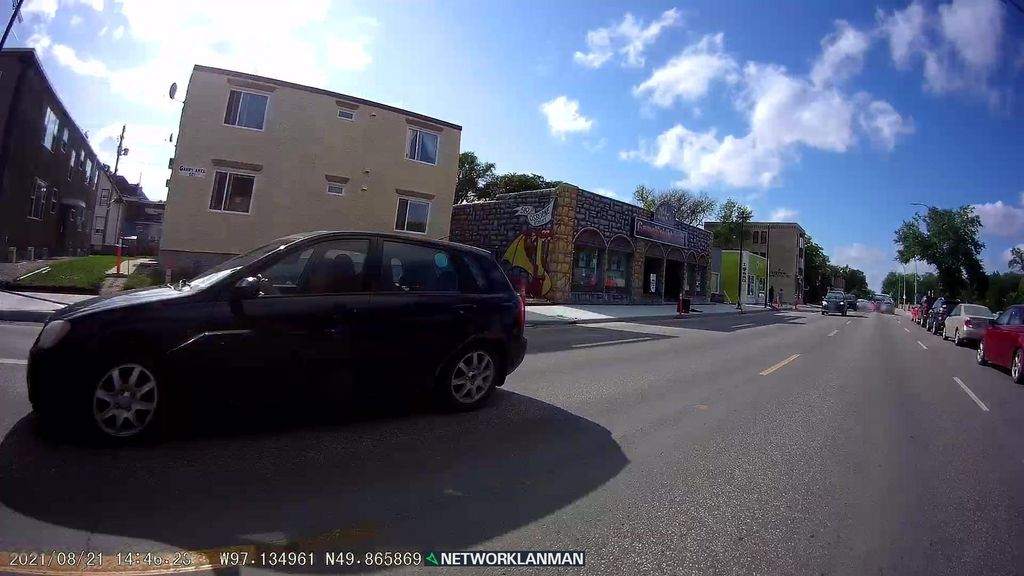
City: winnipeg